Field crop: maize
Growth stage: 2
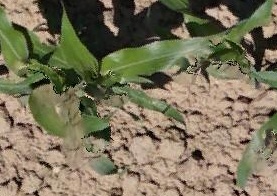
Species: maize